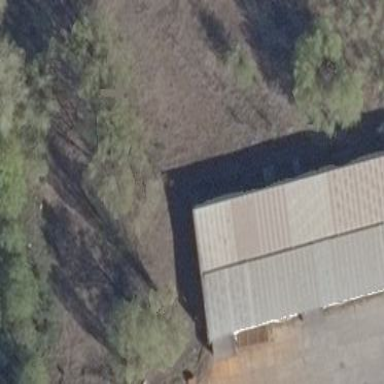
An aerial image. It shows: Industrial building with gabled silver roof.